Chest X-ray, PA view. Patient: 71 years old, sex M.
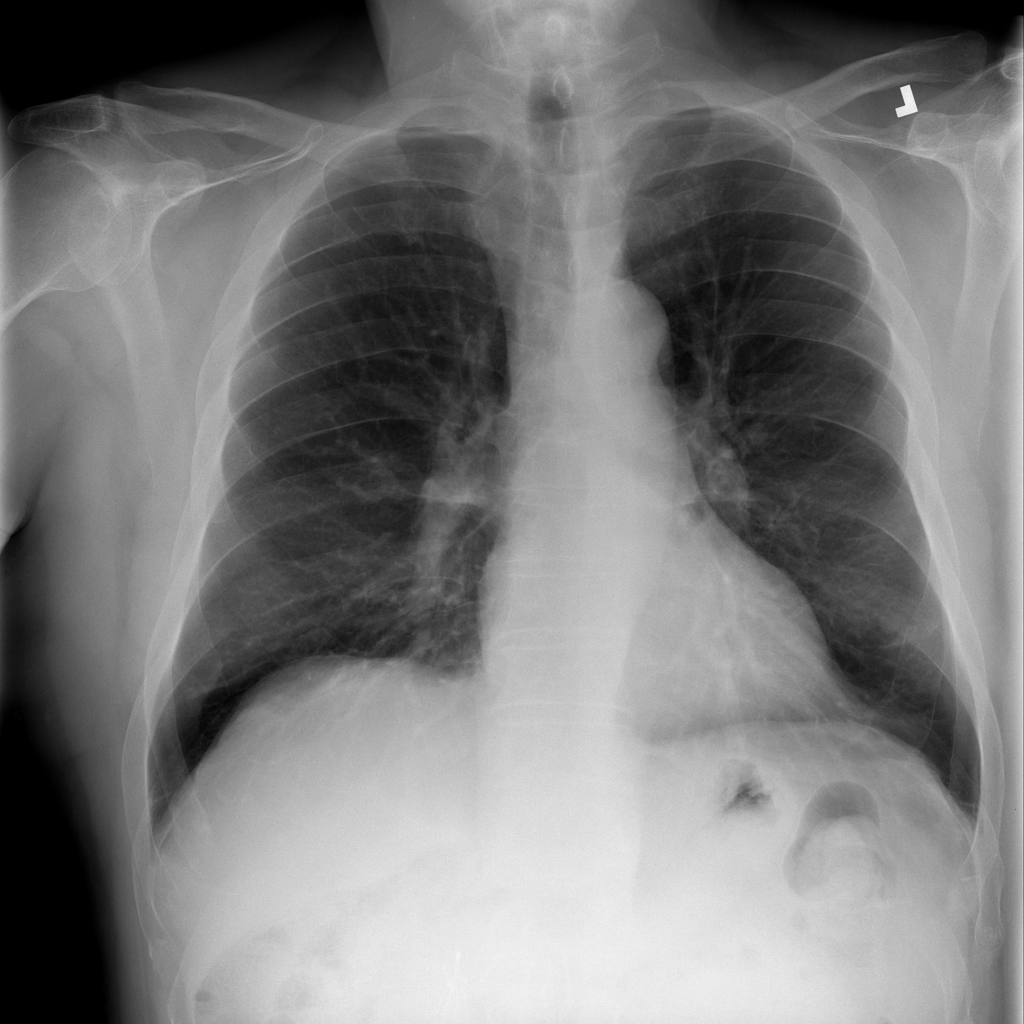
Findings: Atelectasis